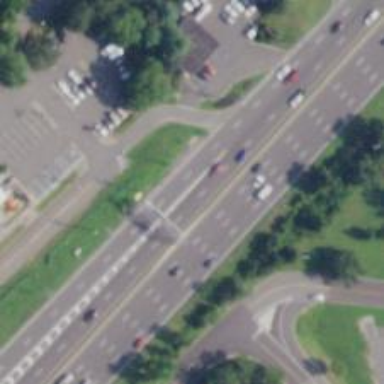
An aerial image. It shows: Motorway junction.